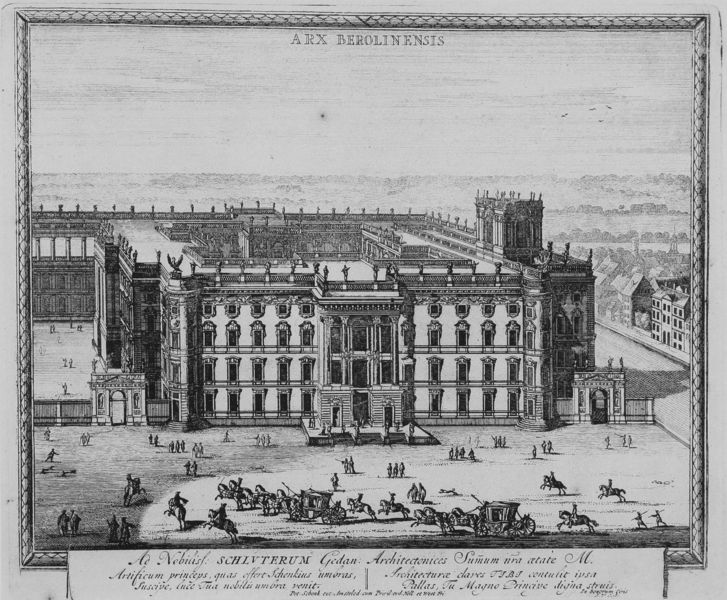
Titel: Das Modell des Berliner Schlosses von Andreas Schlüter
Künstler: Pieter d.Ä. Schenk
Standort: Potsdam
Institution: Stiftung Preußische Schlösser und Gärten, Plankammer
Schlagwörter: dunkel, flügel, himmel, schatten, weiß, landschaft, menschen, stadt, fenster, fussgänger, grau, hell, hintergrund, licht, männer, schwarz, skizze, strasse, säulen, zeichnung, anlage, gebäude, haus, schloss, zaun, leute, architektur, barock, rahmen, häuser, theater, front, pferd, pferde, reiter, turm, schrift, papier, ansicht, fassade, türen, laufen, mauer, allee, grafik, klein, hof, kutsche, kutschen, platz, rand, vogelperspektive, figuren, wagen, krieg, soldaten, detail, symmetrie, tor, eingang, innenhof, berlin, türme, palast, palazzo, festung, symmetrisch, druck, schwarz-weiss, radierung, stich, text, beschriftung, topografie, entwurf, portal, tore, fensterreihen, skulpturen, risalit, residenz, pferdekutschen, verkehr, etagen, geschosse, vorhof, plan, achsen, ballustrade, ankunft, kupferstich, gespann, stockwerke, miniatur, stei, staat, legende, historisch, kaserne, palais, bauplastik, etage, bauplan, mittelbau, risalite, latein, lateinisch, stadthaus, stadtschloss, geschoß, uni, schlossansicht, ehrenhof, gebäudefront, reiterei, dachfiguren, vierflügelanlage, schlüter, barockfassade, repräsentanzbau, rislit, schlutterum, arx, arx berolinensis, berliner tor, berliner schloss, prunkbau, innenhof#, berolinensis